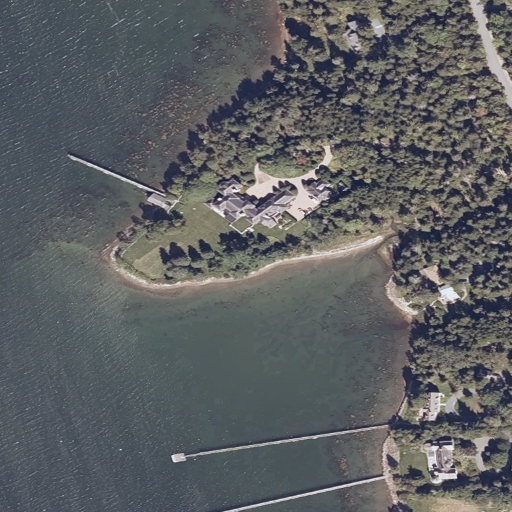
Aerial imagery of cape in Maine named Sand Point containing open water, herbaceous wetlands, evergreen forest, low intensity development, open development, medium intensity development, and mixed forest